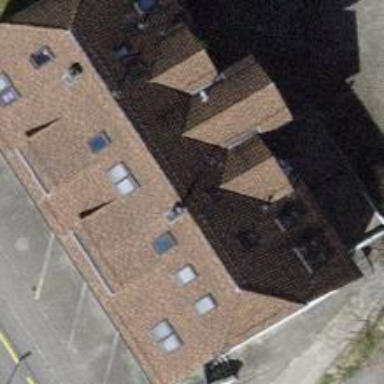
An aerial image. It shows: Restaurant.